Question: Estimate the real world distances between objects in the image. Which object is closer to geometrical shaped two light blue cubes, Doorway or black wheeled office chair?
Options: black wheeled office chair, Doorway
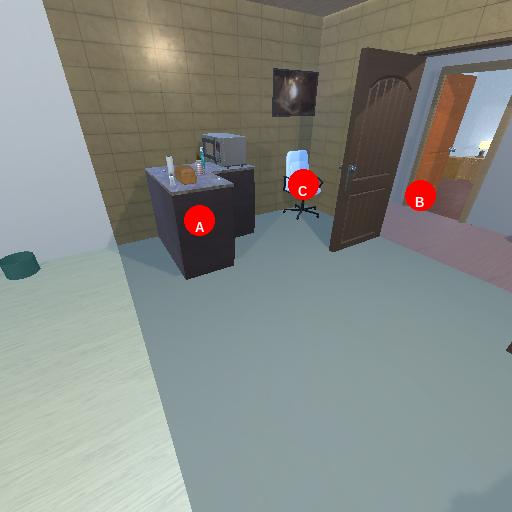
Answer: black wheeled office chair